Interaction volume radius: 5 \u00c5
Interaction volume height: 20 \u00c5
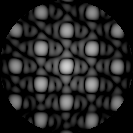
Disorder parameter: 0.07125